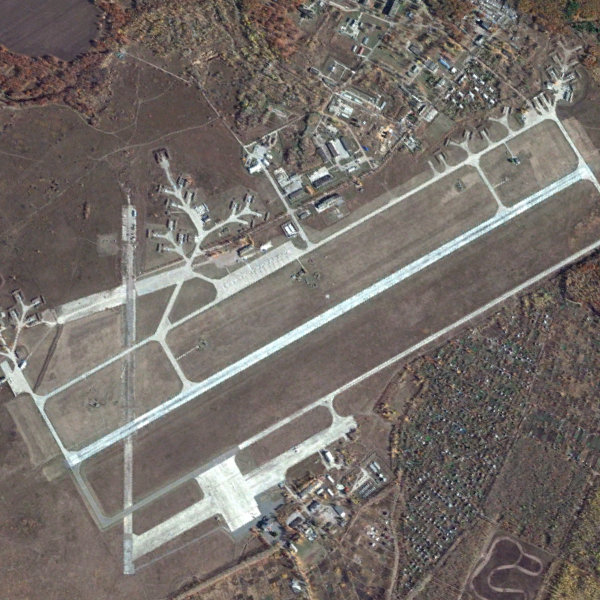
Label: Airport